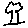
Label: tree